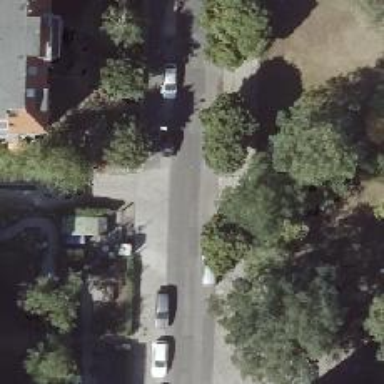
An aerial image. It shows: Residential asphalt road with sidewalks on both sides. There is parking lane on the right side and parallel parking on the left side with half on the kerb.